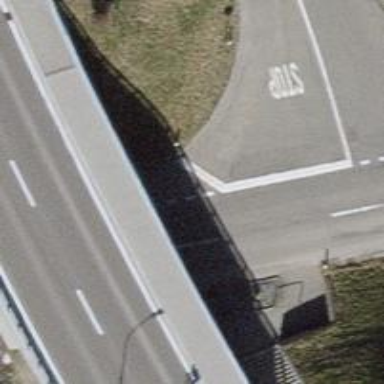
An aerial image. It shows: Unclassified road passing through tunnel with asphalt surface.